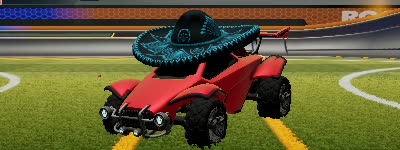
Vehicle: octane